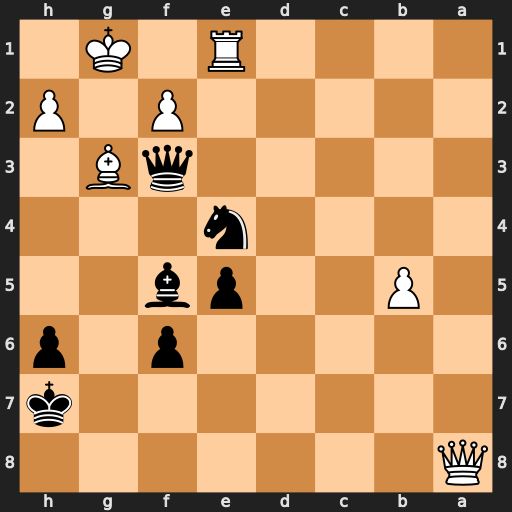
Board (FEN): Q7/7k/5p1p/1P2pb2/4n3/5qB1/5P1P/4R1K1
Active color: b
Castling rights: -
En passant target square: -
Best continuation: Ng5 Qxf3 Nxf3+ Kh1 Nxe1